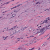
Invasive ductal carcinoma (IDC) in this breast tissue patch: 1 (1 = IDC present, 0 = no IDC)